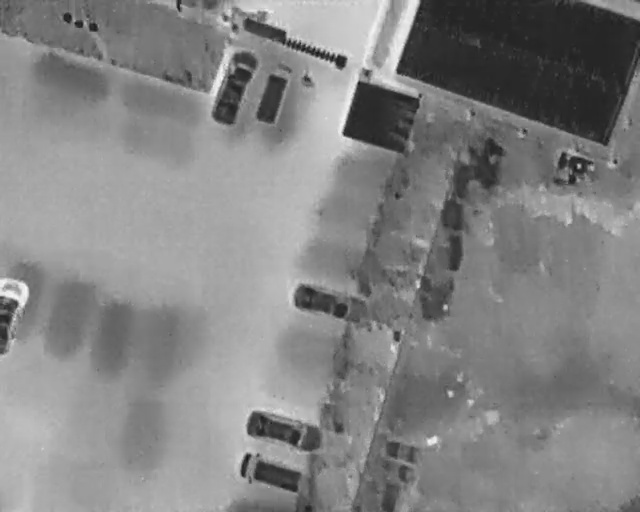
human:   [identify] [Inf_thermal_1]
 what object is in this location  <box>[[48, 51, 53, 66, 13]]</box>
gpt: <ref>1 medium car at the center</ref>